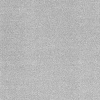
Atmospheric dust classification: dusty